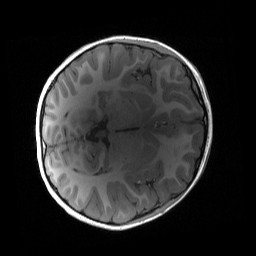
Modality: T1w
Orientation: axial
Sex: female
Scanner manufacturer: siemens
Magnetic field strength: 3 T
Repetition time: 1.9 s
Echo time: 0.00243 s